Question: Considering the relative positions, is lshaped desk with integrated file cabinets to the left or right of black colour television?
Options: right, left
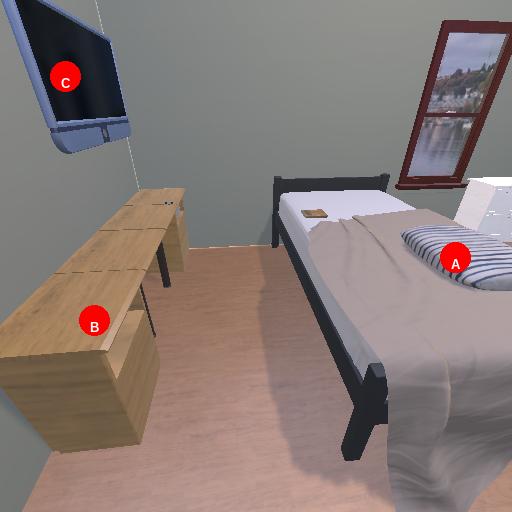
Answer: right